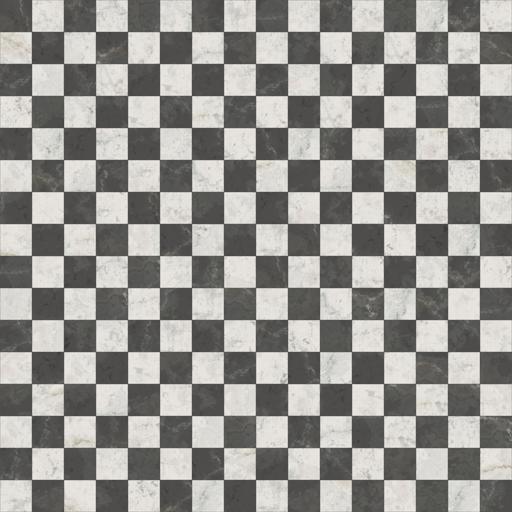
Tags: checker marble tiled tiles tiling